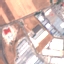
Land use / land cover: Industrial